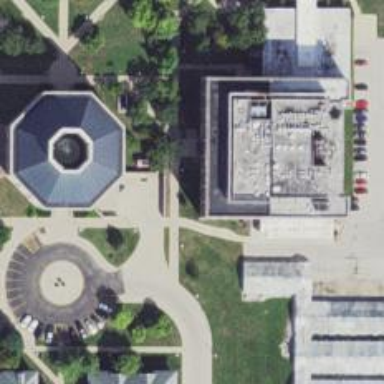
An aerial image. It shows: View of university building.